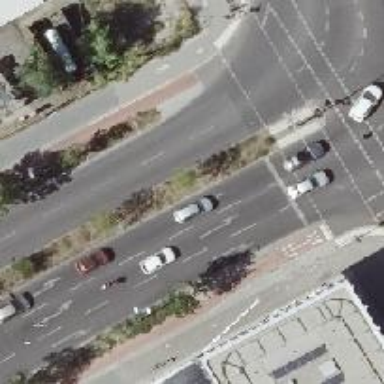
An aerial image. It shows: Asphalt road with primary classification. There is cycle track on the right side.